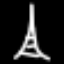
Label: The Eiffel Tower